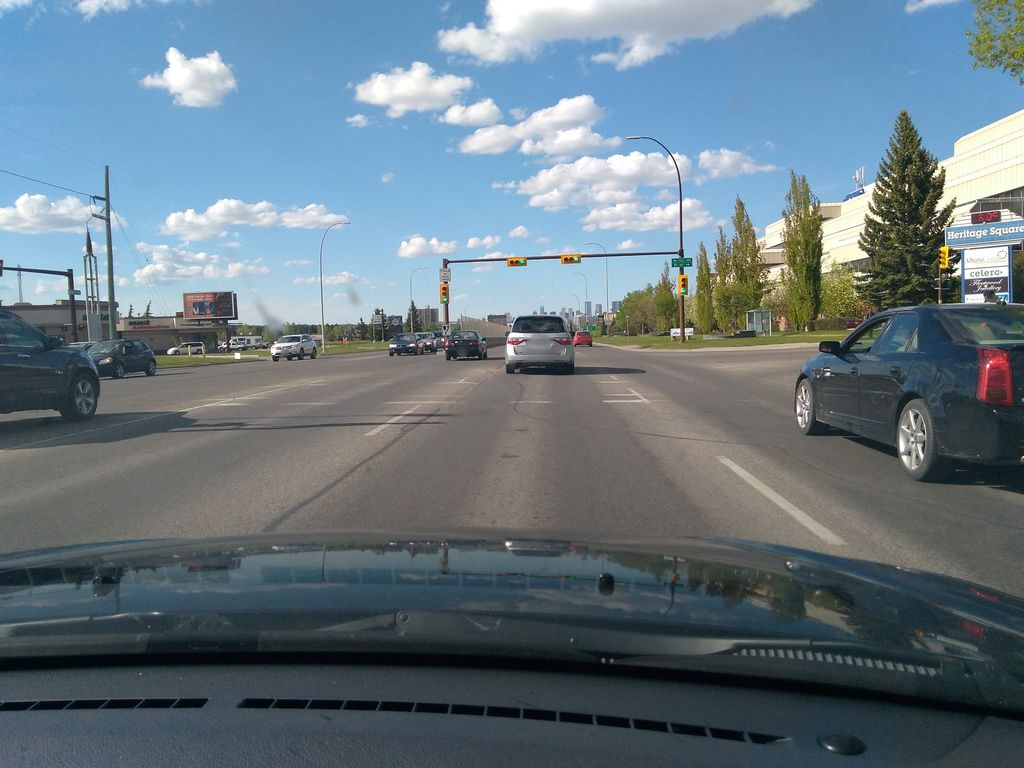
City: calgary